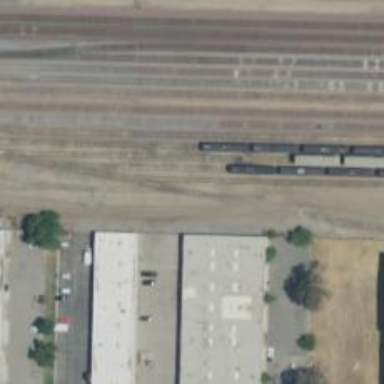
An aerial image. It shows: Railway yard used for servicing trains.